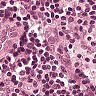
Metastatic tissue present: no